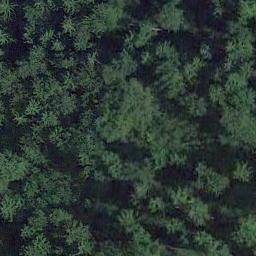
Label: forest